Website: apple
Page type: address-validator
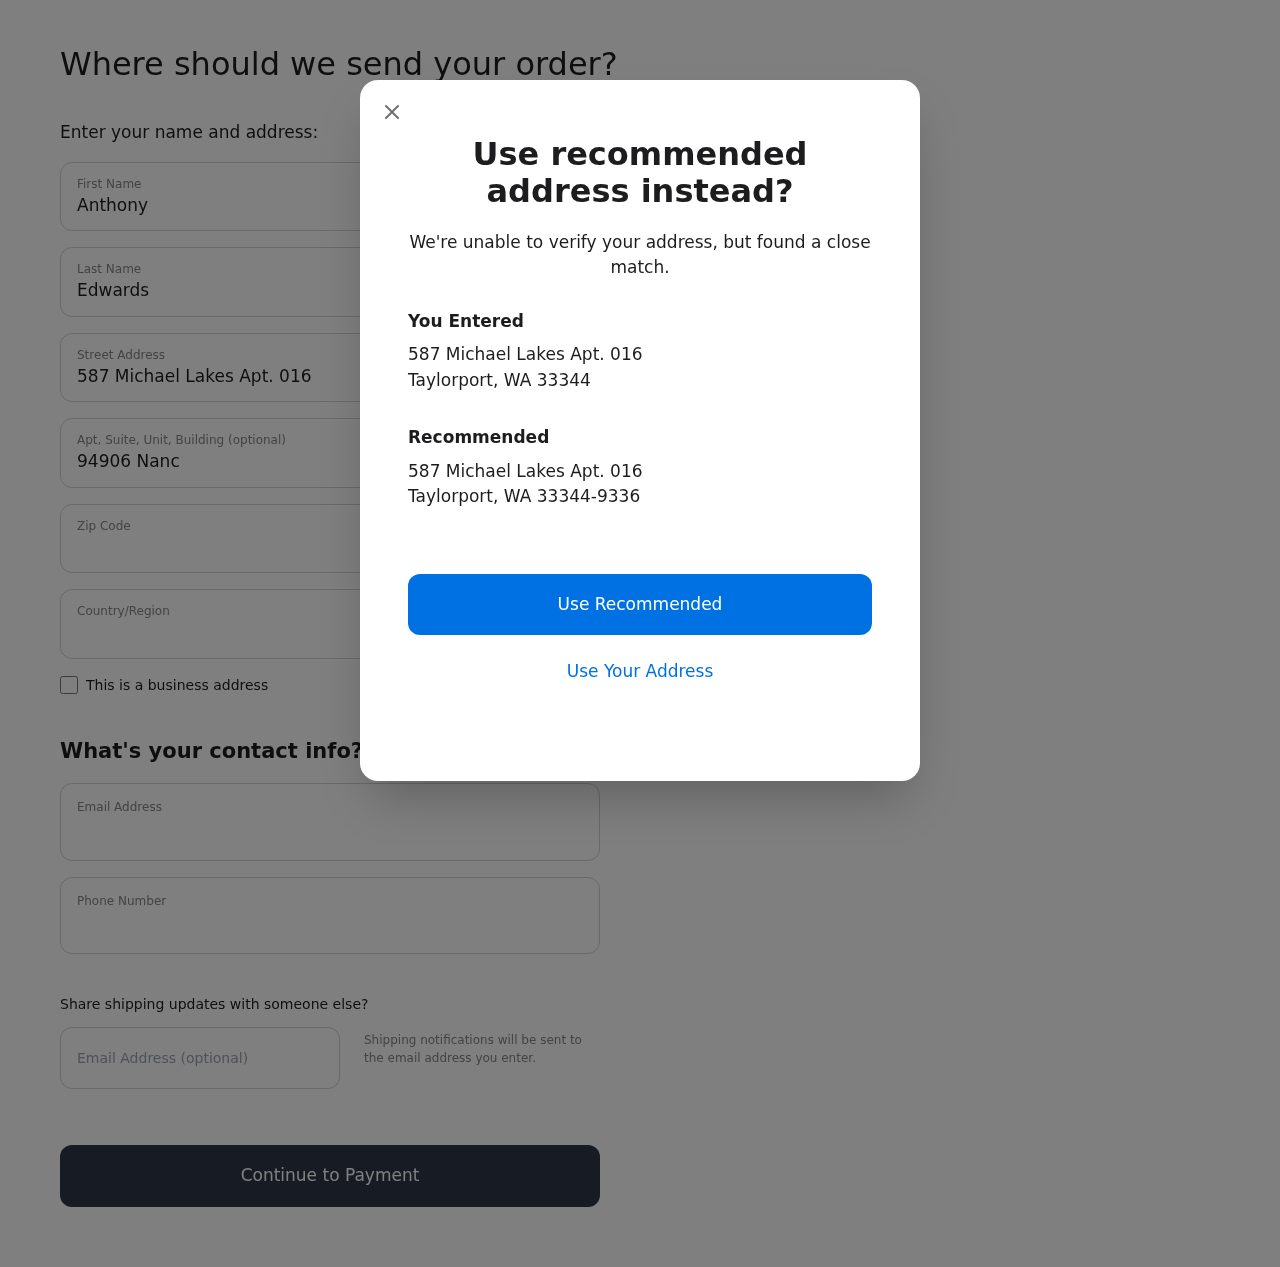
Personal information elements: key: PII_CITY
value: Taylorport
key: PII_COUNTRY
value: United States
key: PII_EMAIL
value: aedwards@gmail.com
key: PII_FIRSTNAME
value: Anthony
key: PII_GIFT_EMAIL
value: donnagonzalez@gmail.com
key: PII_LASTNAME
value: Edwards
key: PII_PHONE
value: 4328931757
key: PII_POSTCODE
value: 33344
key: PII_POSTCODE_FULL
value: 33344-9336
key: PII_STATE_ABBR
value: WA
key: PII_STREET
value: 587 Michael Lakes Apt. 016
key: PII_STREET2
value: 587 Michael Lakes Apt. 016
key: PII_STREET2
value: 94906 Nancy Mews
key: PII_CITY2
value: Taylorport
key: PII_STATE_ABBR2
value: WA